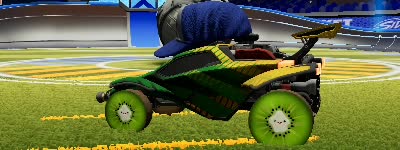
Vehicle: octane